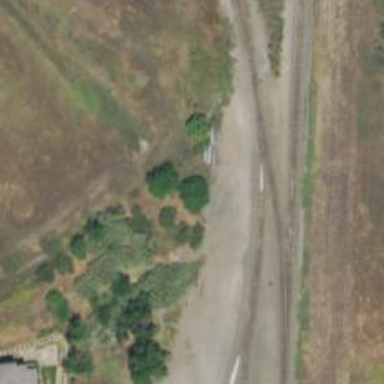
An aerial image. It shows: Abandoned railway.